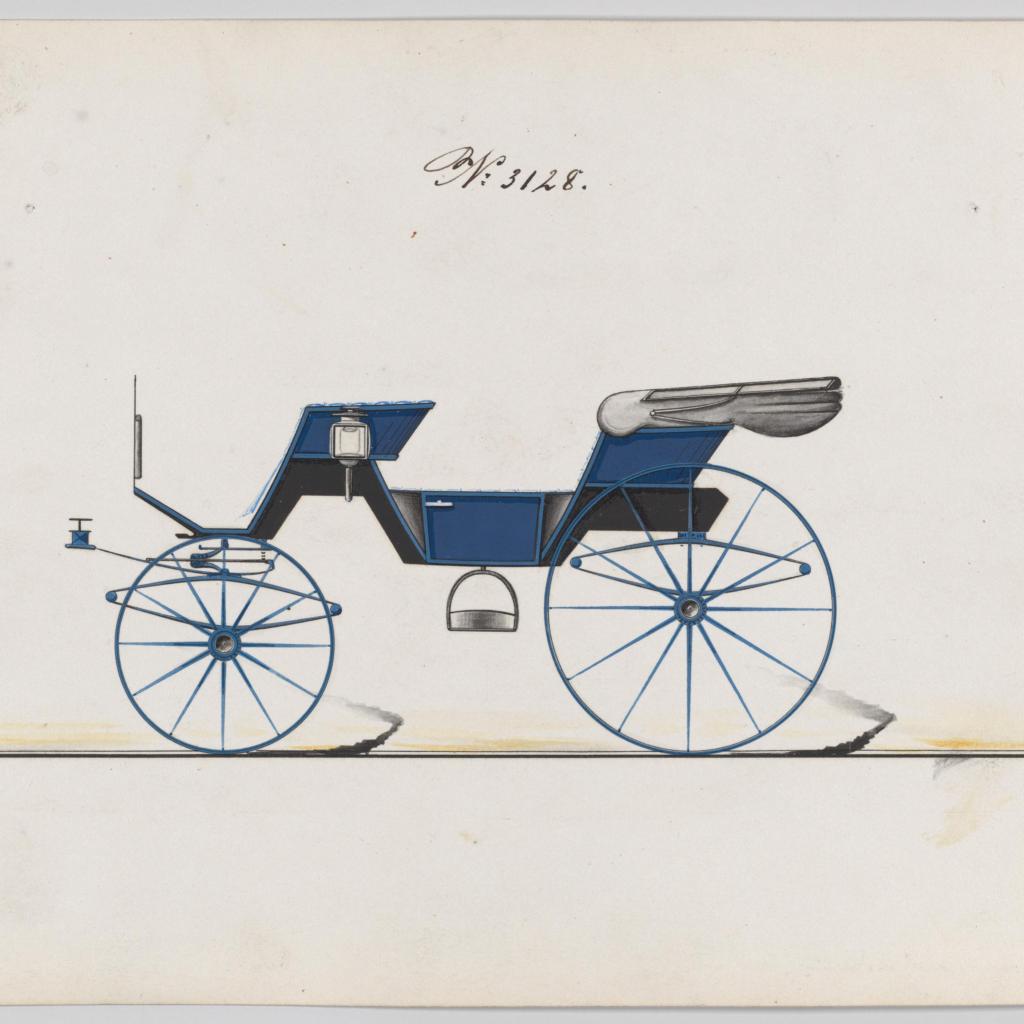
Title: Design for Cabriolet Phaeton, no. 3128
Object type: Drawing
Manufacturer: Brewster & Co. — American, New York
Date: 1875
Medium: Pen and black ink, watercolor and gouache
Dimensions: sheet: 6 1/2 x 9 13/16 in. (16.5 x 24.9 cm)
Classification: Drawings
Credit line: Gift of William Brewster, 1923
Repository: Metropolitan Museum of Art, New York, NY